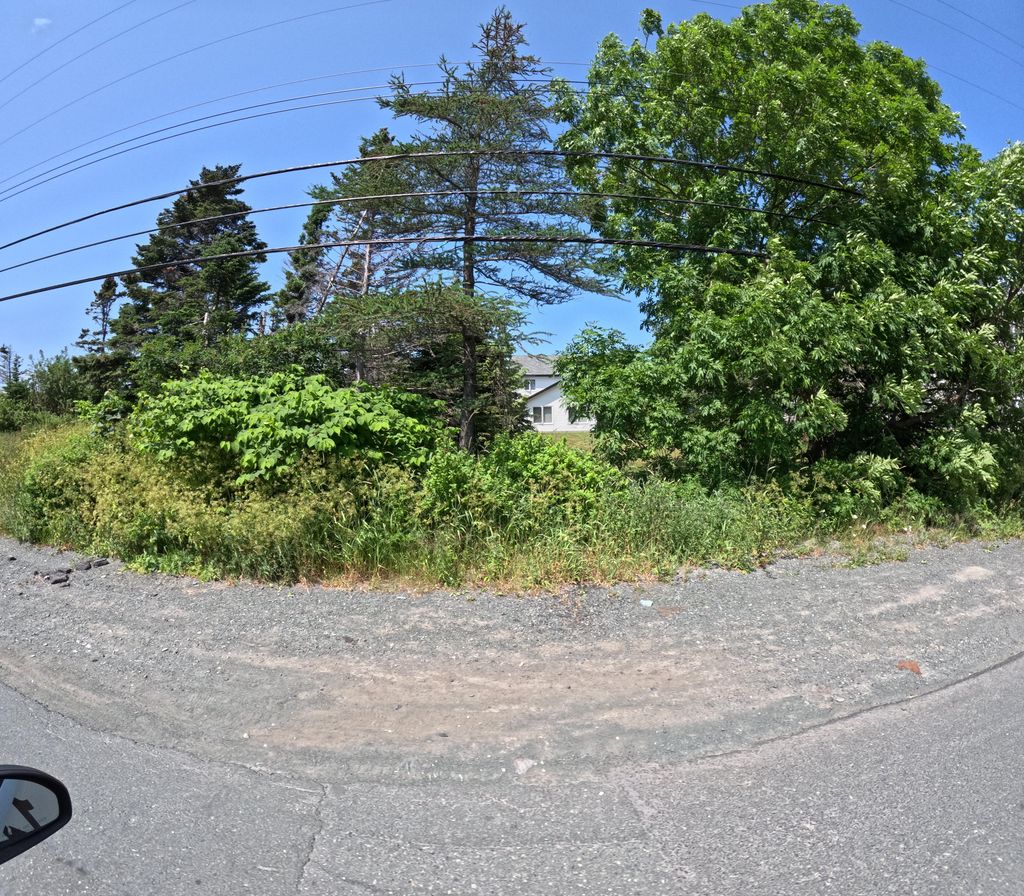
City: st_johns